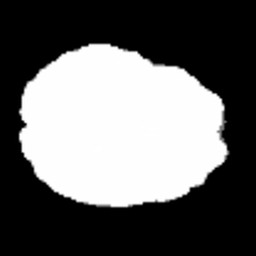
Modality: FA
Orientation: axial
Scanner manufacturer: siemens
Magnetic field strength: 3 T
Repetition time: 3.6 s
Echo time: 0.092 s